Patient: sex M, age 42
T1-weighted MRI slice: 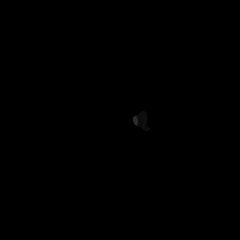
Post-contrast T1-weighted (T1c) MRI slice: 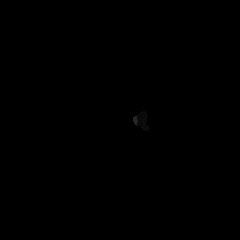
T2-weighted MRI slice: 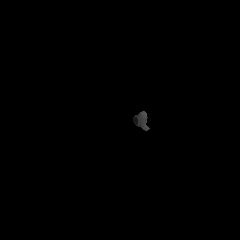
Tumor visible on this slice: no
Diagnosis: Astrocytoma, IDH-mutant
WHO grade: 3